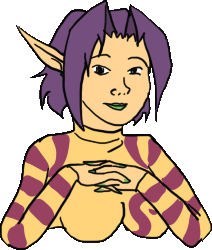
Label: 5_Abusive_Wife